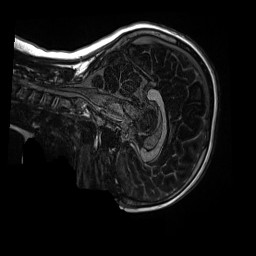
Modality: MP2RAGE
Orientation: sagittal
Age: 9
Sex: female
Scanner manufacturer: siemens
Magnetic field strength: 3 T
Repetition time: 4 s
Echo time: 0.00303 s